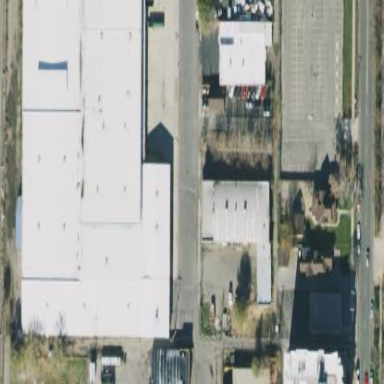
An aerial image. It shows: Commercial building.